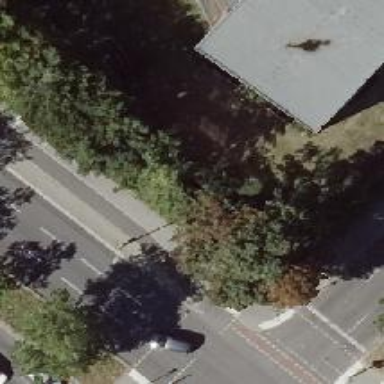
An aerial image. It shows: Asphalt path with designated cycle lane.